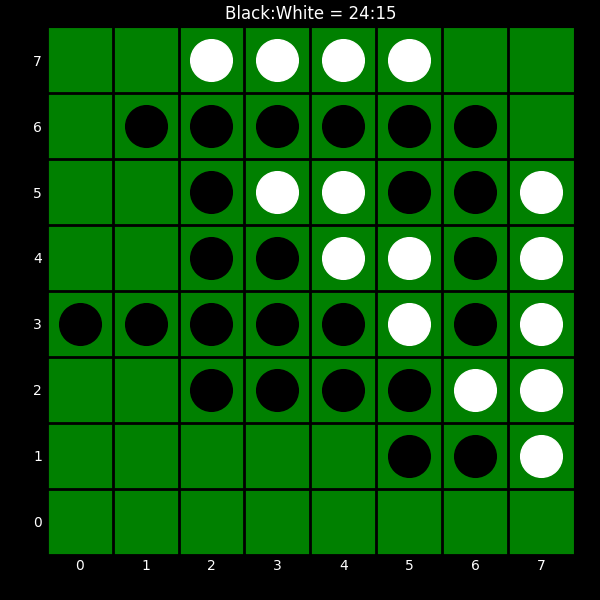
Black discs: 24
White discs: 15